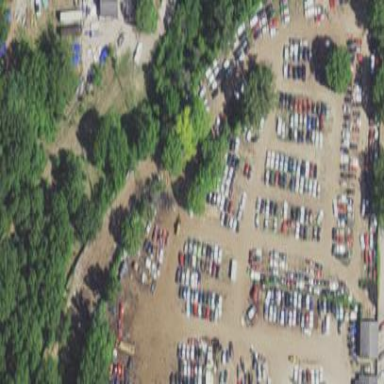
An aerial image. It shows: Scrap yard located in industrial area.